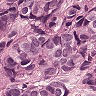
Metastatic tissue present: yes